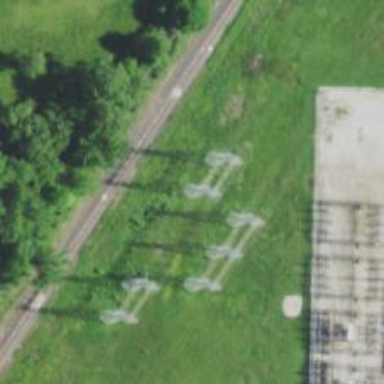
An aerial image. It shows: Lattice structure tower used for power transmission.